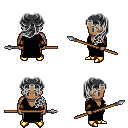
a pixel art fantasy rpg character, male body template, human, dark skin, black robe, robe skirt, gray princess hairstyle, leather bracers, gold boots, spear, four views (front, back, left, right), 2x2 character sprite sheet, small pixel art, hard edges, no anti-aliasing